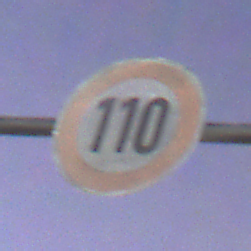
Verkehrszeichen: Geschwindigkeit110
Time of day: Night
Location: Outdoor (Suburban)
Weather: PartlyCloudy
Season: NotSpecified
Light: Artificial